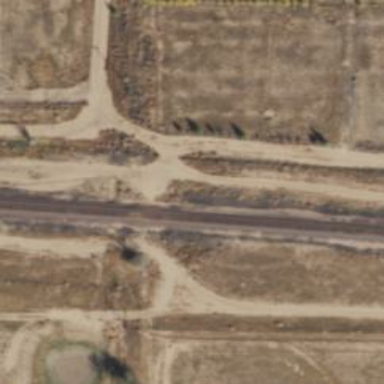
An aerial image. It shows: Railway track.